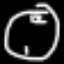
Label: clock